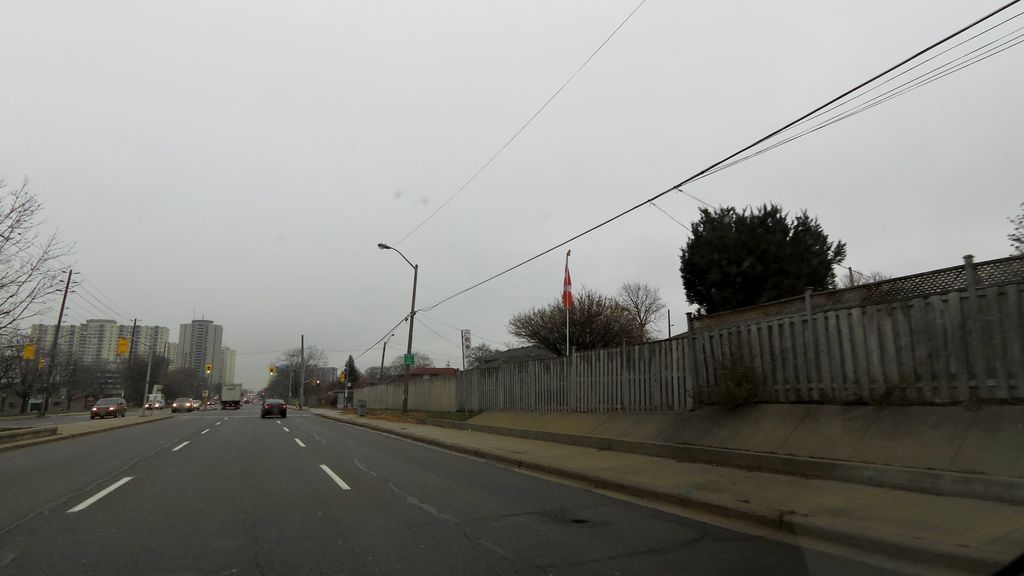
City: toronto